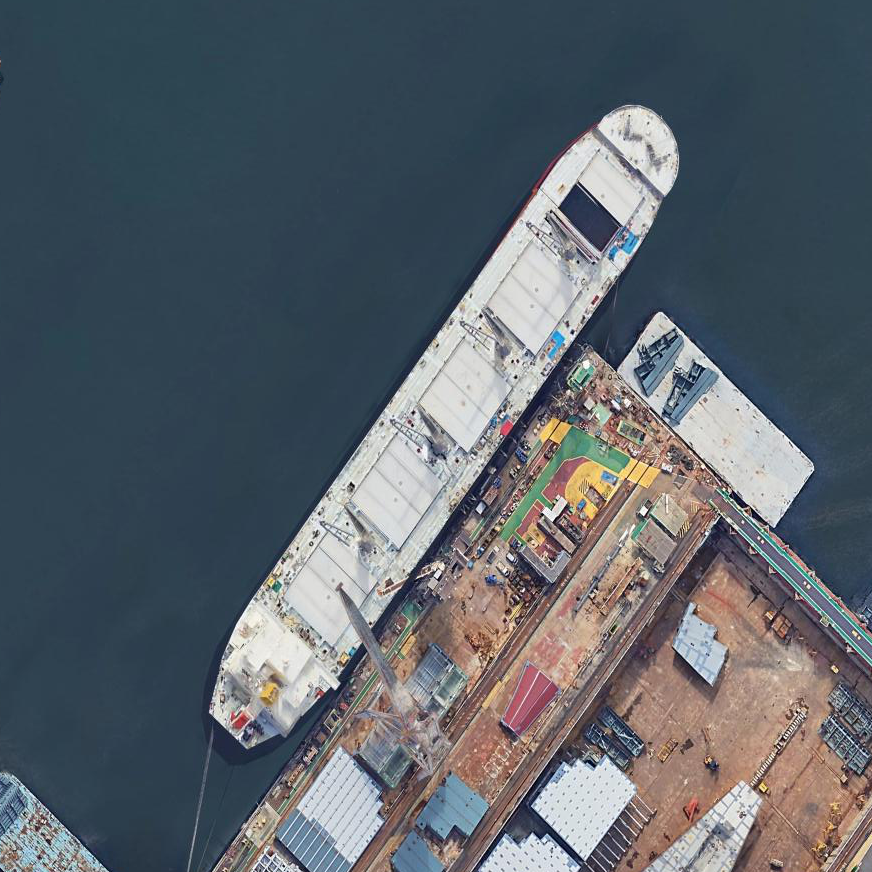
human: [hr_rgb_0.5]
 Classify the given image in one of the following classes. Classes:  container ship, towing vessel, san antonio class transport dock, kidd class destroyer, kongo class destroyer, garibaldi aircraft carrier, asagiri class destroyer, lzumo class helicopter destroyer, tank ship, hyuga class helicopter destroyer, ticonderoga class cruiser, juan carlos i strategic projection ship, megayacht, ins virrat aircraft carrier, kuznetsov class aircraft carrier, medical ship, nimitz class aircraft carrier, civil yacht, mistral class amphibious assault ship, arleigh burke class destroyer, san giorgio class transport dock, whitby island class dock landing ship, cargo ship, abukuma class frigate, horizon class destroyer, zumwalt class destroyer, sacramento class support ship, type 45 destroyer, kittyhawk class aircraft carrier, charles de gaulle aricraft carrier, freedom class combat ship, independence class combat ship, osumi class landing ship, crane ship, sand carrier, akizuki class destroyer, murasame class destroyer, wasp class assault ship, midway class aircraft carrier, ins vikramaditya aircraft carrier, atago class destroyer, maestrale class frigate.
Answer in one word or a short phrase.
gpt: Cargo ship